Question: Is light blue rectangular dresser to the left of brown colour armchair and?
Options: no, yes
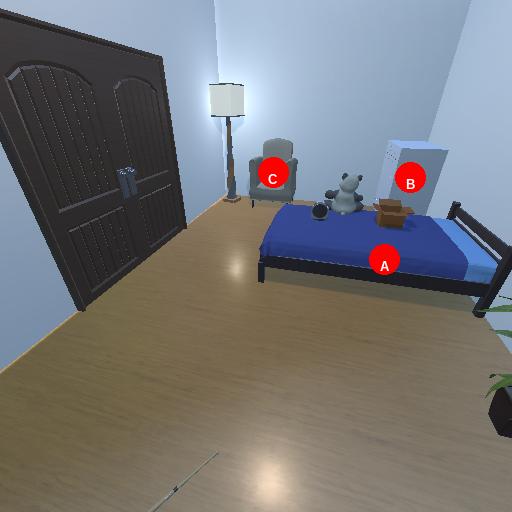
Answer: no